Field crop: maize
Growth stage: 2
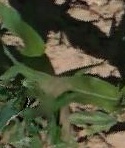
Species: maize